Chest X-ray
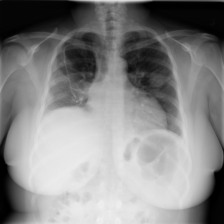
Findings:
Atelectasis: positive
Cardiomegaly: negative
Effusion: positive
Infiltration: negative
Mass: positive
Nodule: negative
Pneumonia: negative
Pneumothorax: negative
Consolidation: negative
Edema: negative
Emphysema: negative
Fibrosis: negative
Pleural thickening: negative
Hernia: negative